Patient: sex F, age 62
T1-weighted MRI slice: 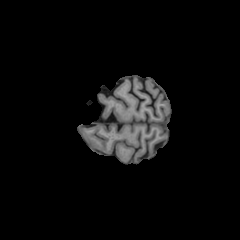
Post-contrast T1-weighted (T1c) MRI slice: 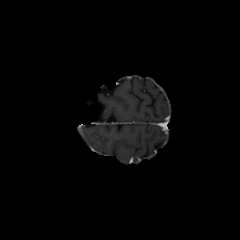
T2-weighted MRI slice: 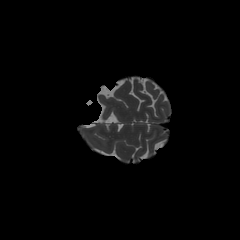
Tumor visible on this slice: no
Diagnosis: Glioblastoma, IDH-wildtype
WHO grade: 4